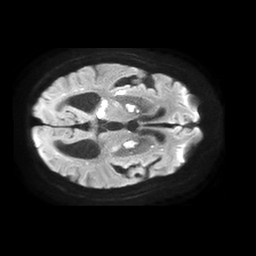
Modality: TRACE
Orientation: axial
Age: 77
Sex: female
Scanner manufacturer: philips
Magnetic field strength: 1.5 T
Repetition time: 4.6 s
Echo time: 0.08631 s